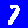
Digit: 7